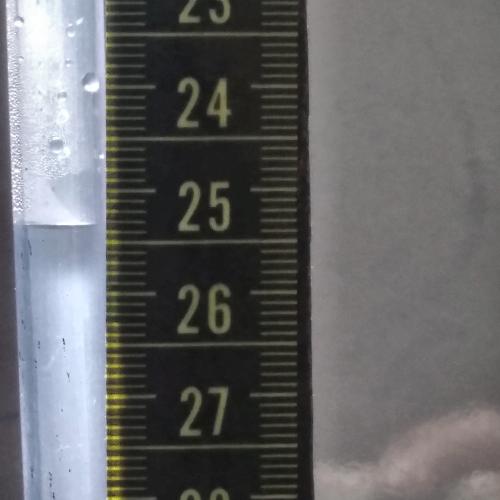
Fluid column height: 25.3 cm